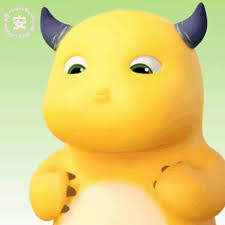
Label: nailong